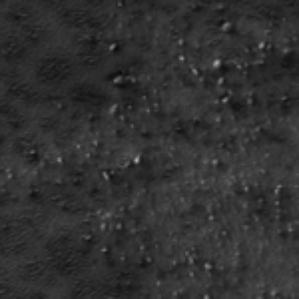
Label: frost